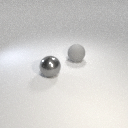
large gray metal sphere to the left of large gray rubber sphere